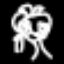
Label: palm tree